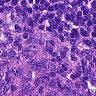
Metastatic tissue present: no